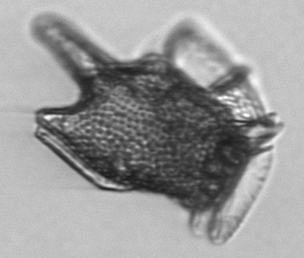
Label: Dinophysis_tripos